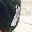
Label: 1